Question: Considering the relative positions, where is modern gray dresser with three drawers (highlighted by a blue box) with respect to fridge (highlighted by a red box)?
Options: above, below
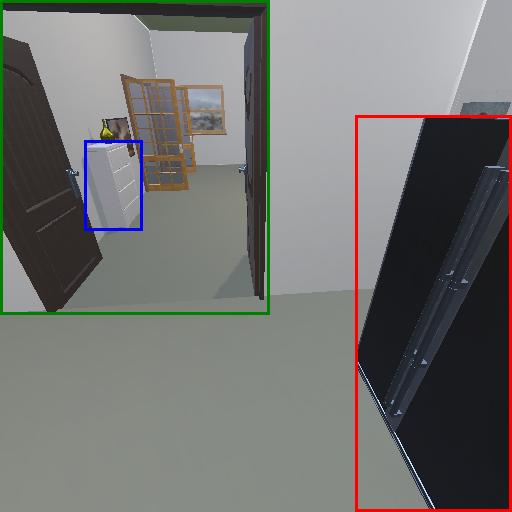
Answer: above